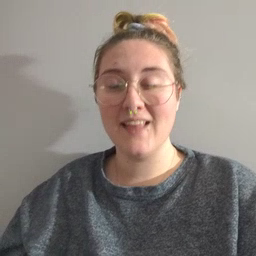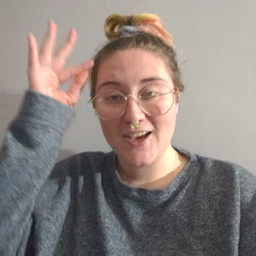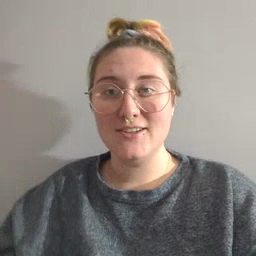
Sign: hair